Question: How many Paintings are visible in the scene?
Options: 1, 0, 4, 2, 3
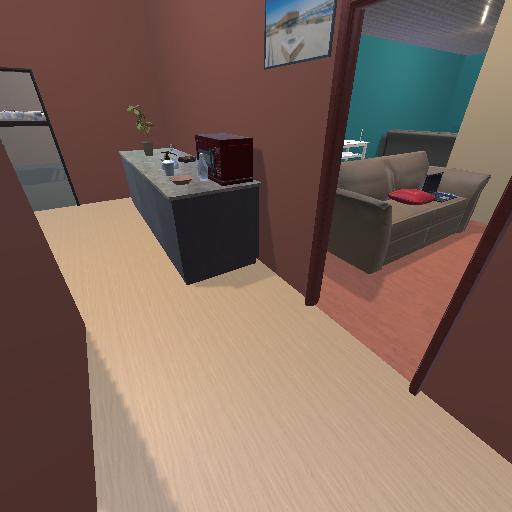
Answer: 1